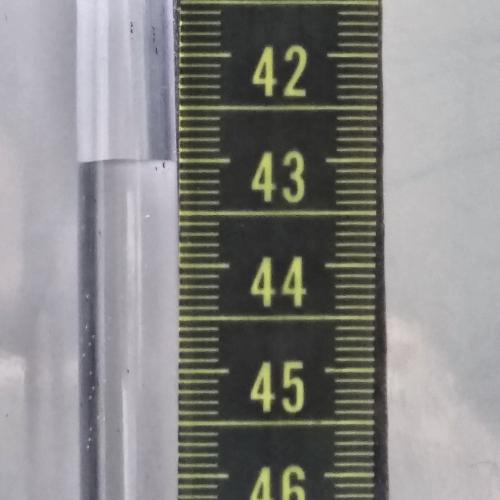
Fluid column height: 43.0 cm